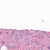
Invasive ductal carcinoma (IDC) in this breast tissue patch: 1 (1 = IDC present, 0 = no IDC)